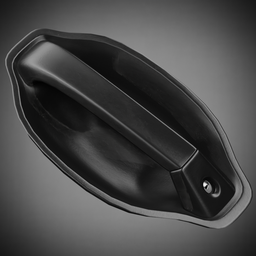
Label: mechanical